Question: Im developing an app where a floating component should appear when the call is received and the component will have several buttons to perform necessary actions.
I have tried the follow.
I implemented a popup window by making the main activity translucent.when this component pops up, Im able to move it on the screen, but since the activity is translucent, im not able to perform any other activity.
here u can see the popup window, i can move it, but i cannot scroll the menudrawer in the background. How can i implement in such a way that i can perform both operations, i.e on popupwindow and the background screen.
My codes
'''
'public class MainActivity extends Activity {
int mCurrentX;
int mCurrentY;
private float mDx;
private float mDy;
@Override
protected void onCreate(Bundle savedInstanceState) {
// TODO Auto-generated method stub
super.onCreate(savedInstanceState);
final View cv = new View(this);
TextView tv = new TextView(this);
tv.setBackgroundColor(0xffeeeeee);
tv.setTextColor(0xff000000);
tv.setTextSize(24);
tv.setText("click me
then drag me");
tv.setPadding(8, 8, 8, 8);
final PopupWindow mPopup = new PopupWindow(tv, LayoutParams.WRAP_CONTENT, LayoutParams.WRAP_CONTENT);
OnTouchListener otl = new OnTouchListener() {
@Override
public boolean onTouch(View v, MotionEvent event) {
// TODO Auto-generated method stub
int action = event.getAction();
if (action == MotionEvent.ACTION_DOWN) {
mDx = mCurrentX - event.getRawX();
mDy = mCurrentY - event.getRawY();
} else
if (action == MotionEvent.ACTION_MOVE) {
mCurrentX = (int) (event.getRawX() + mDx);
mCurrentY = (int) (event.getRawY() + mDy);
mPopup.update(mCurrentX, mCurrentY, -1, -1);
}
return true;
}
};
tv.setOnTouchListener(otl);
mCurrentX = 20;
mCurrentY = 50;
cv.post(new Runnable() {
@Override
public void run() {
mPopup.showAtLocation(cv, Gravity.NO_GRAVITY, mCurrentX, mCurrentY);
}
});
}
}'
'''
manifest
'''
'<application android:label="@string/app_name" android:icon="@drawable/ic_launcher">
<activity android:name=".MainActivity"
android:theme="@android:style/Theme.Translucent.NoTitleBar"
android:label="@string/app_name"
android:configChanges="orientation|screenSize"
android:windowSoftInputMode="adjustResize|stateAlwaysHidden">
<intent-filter>
<action android:name="android.intent.action.MAIN"/>
<category android:name="android.intent.category.LAUNCHER"/>
</intent-filter>
</activity>
<activity
android:name="PopupMainActivity"
android:label="@string/app_name"
android:theme="@style/Theme.FloatingWindow.Popup"
android:configChanges="orientation|screenSize"
android:windowSoftInputMode="adjustResize|stateAlwaysHidden"
android:clearTaskOnLaunch="true"
android:exported="true"
tools:ignore="ExportedActivity" />
</application>'
'''
please help me on this. I want to implement a widget kind of component on the whole. Thanks!!
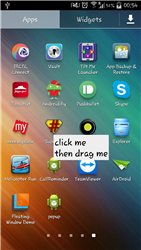
Answer: You have to start a foreground Service and draw using the WindowManager on top of everything else, manage your popup position, size, etc...
'''
WindowManger windowManager = Context.getSystemService(Context.WINDOW_SERVICE);
'''
You will also have to add this permission "android.permission.SYSTEM_ALERT_WINDOW" to your manifest.
A simpler solution would be to use a library called <URL>, it basically takes care of all that I mentioned above and provide extra features like:
- - - -